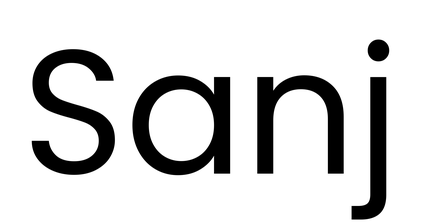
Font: Poppins-Regular